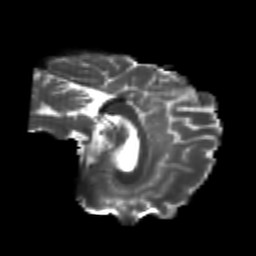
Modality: T2w
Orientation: sagittal
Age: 24
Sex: male
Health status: healthy
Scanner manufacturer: philips
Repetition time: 7.386 s
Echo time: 0.08599 s